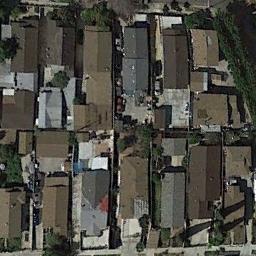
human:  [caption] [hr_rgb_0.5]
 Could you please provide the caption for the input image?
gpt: A dense residential area has lots of houses next to each other .

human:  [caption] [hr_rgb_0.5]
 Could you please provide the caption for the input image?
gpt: There are many roads and neatly arranged houses and trees in densely populated areas .

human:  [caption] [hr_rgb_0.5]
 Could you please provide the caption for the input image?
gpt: Residential houses vary in size .

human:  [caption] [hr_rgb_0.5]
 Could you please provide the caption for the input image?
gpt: The dense residential is next to some trees and cars .

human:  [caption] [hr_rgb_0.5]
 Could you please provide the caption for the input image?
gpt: There are brown and black buildings on dense residential area .